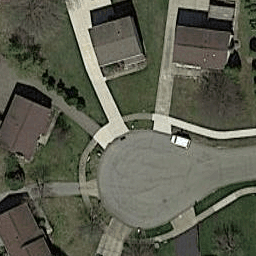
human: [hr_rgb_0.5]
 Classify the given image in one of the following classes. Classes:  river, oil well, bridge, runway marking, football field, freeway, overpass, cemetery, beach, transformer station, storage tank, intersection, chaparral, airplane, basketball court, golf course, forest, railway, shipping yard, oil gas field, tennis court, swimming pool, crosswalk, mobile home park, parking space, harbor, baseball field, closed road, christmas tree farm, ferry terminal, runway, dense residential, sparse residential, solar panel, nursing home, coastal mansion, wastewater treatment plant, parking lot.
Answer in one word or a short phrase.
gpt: closed road